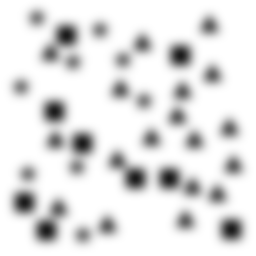
Squares: 9
Triangles: 18
Stars: 9
Total shapes: 36